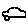
Label: car